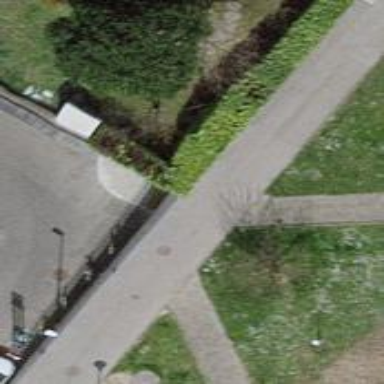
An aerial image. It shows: Pedestrian path with asphalt surface.